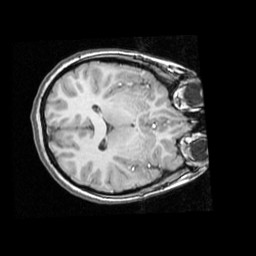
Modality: T1w
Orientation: axial
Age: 15
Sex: male
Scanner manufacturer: ge
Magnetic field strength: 1.5 T
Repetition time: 0.03333 s
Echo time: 0.008 s